Question: Hey all, I'm having a strange issue today after upgrading to the latest jqueryui. My tab containers aren't working anymore. Its styling the tabs, but appearing like so:

As well, all three content frames are being shown in a large column, instead of one at a time. Has anybody seen this problem before? It works fine if I go back to 1.8.5, but I need to use the newer version now. Help!?
I'm not styling these tabs in any way outside of jquery, and the markup is exactly like the examples. Removing the content from the tabs has the same result, all three frames show up in a column.
*edit *
It does appear that jquery-ui-1.8.9.custom.min.js is causing the problem, not the theme. The tabs stop working when I update to 1.8.9. I take it from the lack of responses so far that this isn't a common problem.
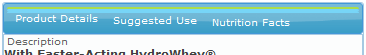
Answer: I'm pretty sure that if you <URL> the problem will go away. If not, then I will adopt a puppy. But since I already have eight of the little beasties, I will do nothing.